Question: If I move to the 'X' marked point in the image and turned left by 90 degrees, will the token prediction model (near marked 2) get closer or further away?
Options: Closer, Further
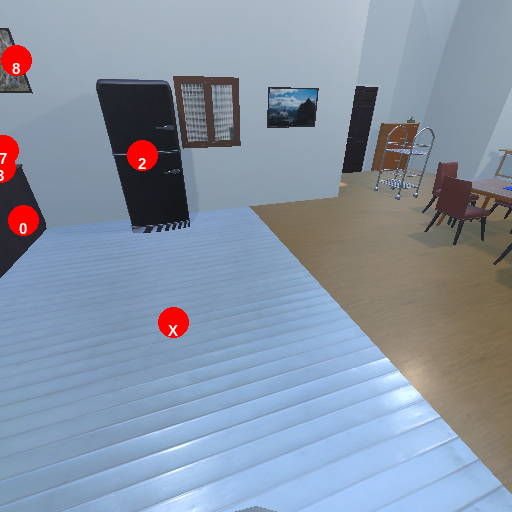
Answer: Closer